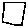
Label: square